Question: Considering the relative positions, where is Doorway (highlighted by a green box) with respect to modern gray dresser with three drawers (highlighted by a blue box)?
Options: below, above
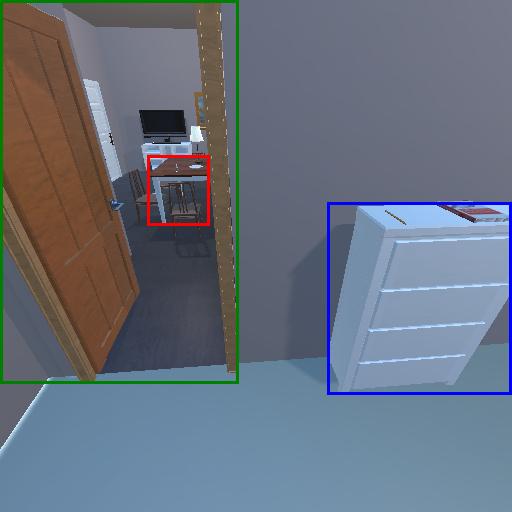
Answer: below